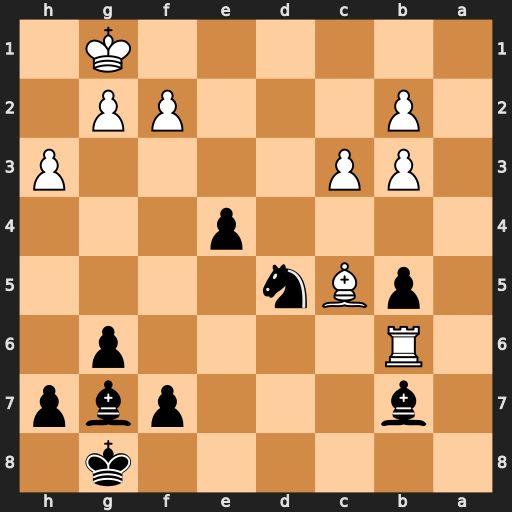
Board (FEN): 6k1/1b3pbp/1R4p1/1pBn4/4p3/1PP4P/1P3PP1/6K1
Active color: b
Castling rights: -
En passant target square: -
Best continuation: Nxb6